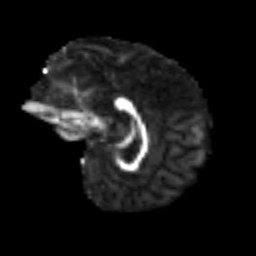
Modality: FA
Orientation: sagittal
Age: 52
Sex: male
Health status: ill
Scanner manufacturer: siemens
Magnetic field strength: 3 T
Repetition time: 8.7 s
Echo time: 0.11 s